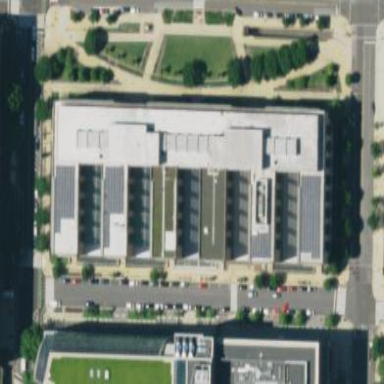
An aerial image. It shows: Office building.